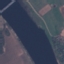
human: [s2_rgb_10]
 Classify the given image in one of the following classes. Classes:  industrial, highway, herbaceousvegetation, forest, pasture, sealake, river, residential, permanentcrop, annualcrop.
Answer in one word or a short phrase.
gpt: River